Question: '''
<?php
$data = '
-What is the answer to the Ultimate Question of Life, the Universe, and Everything ?
-42
';
$method = 'AES-128-CBC';
$password = 'secret password';
$raw_output = $raw_input = true;
$iv_len = openssl_cipher_iv_length($method);
$iv = openssl_random_pseudo_bytes($iv_len);
$encrypted = openssl_encrypt($data, $method, $password, $raw_output, $iv);
var_dump($encrypted);
echo 'Decryption with known IV: OK';
$decrypted = openssl_decrypt($encrypted, $method, $password, $raw_input, $iv);
var_dump($decrypted);
echo 'Decryption with calculated IV: Fail<br><br>';
$iv = substr($encrypted, 0, $iv_len);
echo 'Without substring';
$decrypted = openssl_decrypt($encrypted, $method, $password, $raw_input, $iv);
var_dump($decrypted);
echo 'With substring';
$encrypted = substr($encrypted, $iv_len);
$decrypted = openssl_decrypt($encrypted, $method, $password, $raw_input, $iv);
var_dump($decrypted);
'''

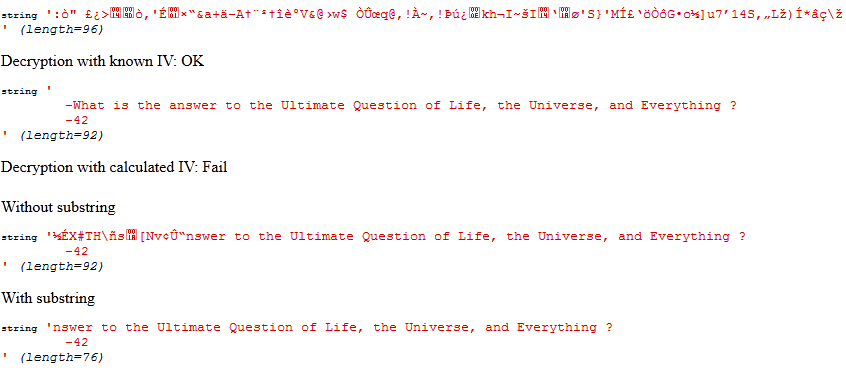
Answer: It seems like you are assuming that your IV is at the beginning of the encrypted output but your are not explicitly putting it there.
Try:
'''
$encrypted = $iv . openssl_encrypt($data, $method, $password, $raw_output, $iv);
'''
and try decrypting with:
'''
$iv = substr($encrypted, 0, $iv_len);
$encrypted = substr($encrypted, $iv_len);
$decrypted = openssl_decrypt($encrypted, $method, $password, $raw_input, $iv);
var_dump($decrypted);
'''